Interaction volume radius: 5 \u00c5
Interaction volume height: 20 \u00c5
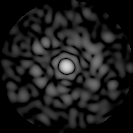
Disorder parameter: 0.8009